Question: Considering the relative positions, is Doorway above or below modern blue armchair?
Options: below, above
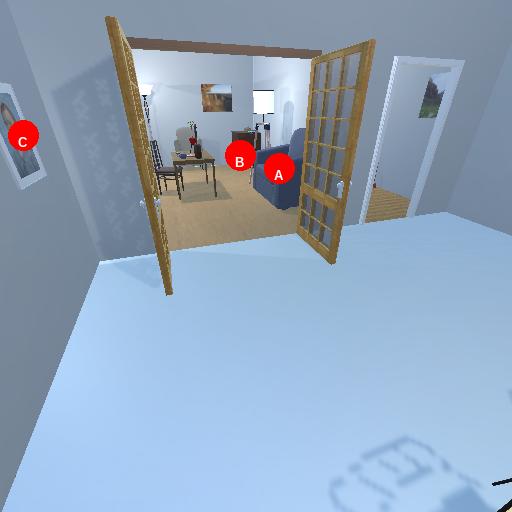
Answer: below